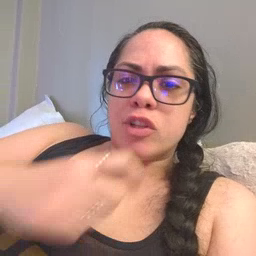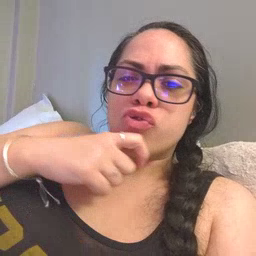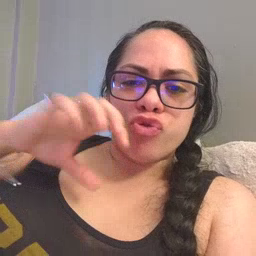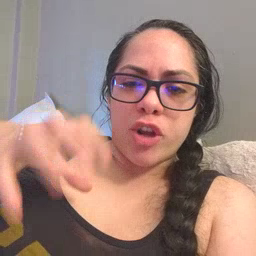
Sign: dryer